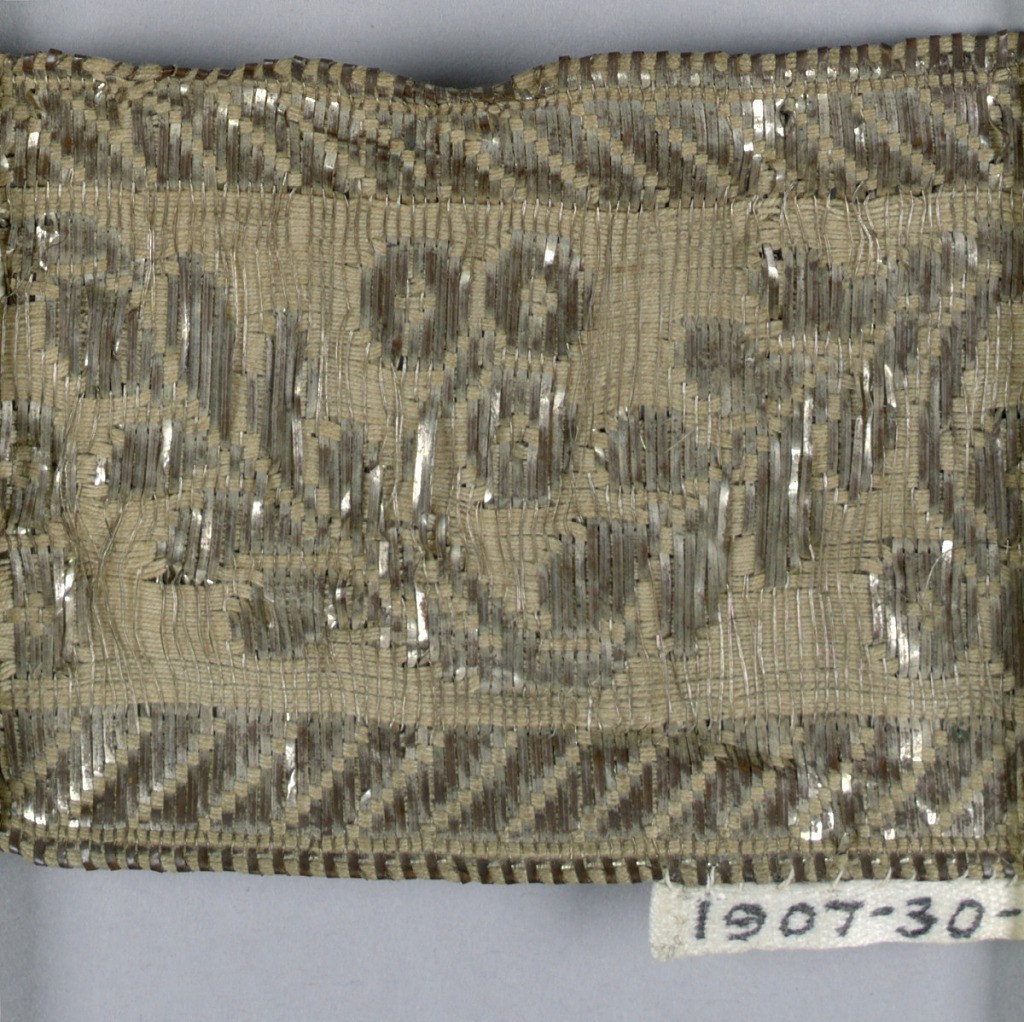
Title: Trimming
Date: mid-19th century
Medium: cotton and metal strips Technique: woven
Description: Trimming (galloon) with design of leave-and-flower sprays, set between ornamental borders; furnishing trim